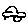
Label: car